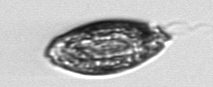
Label: Katodinium_or_Torodinium